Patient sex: M
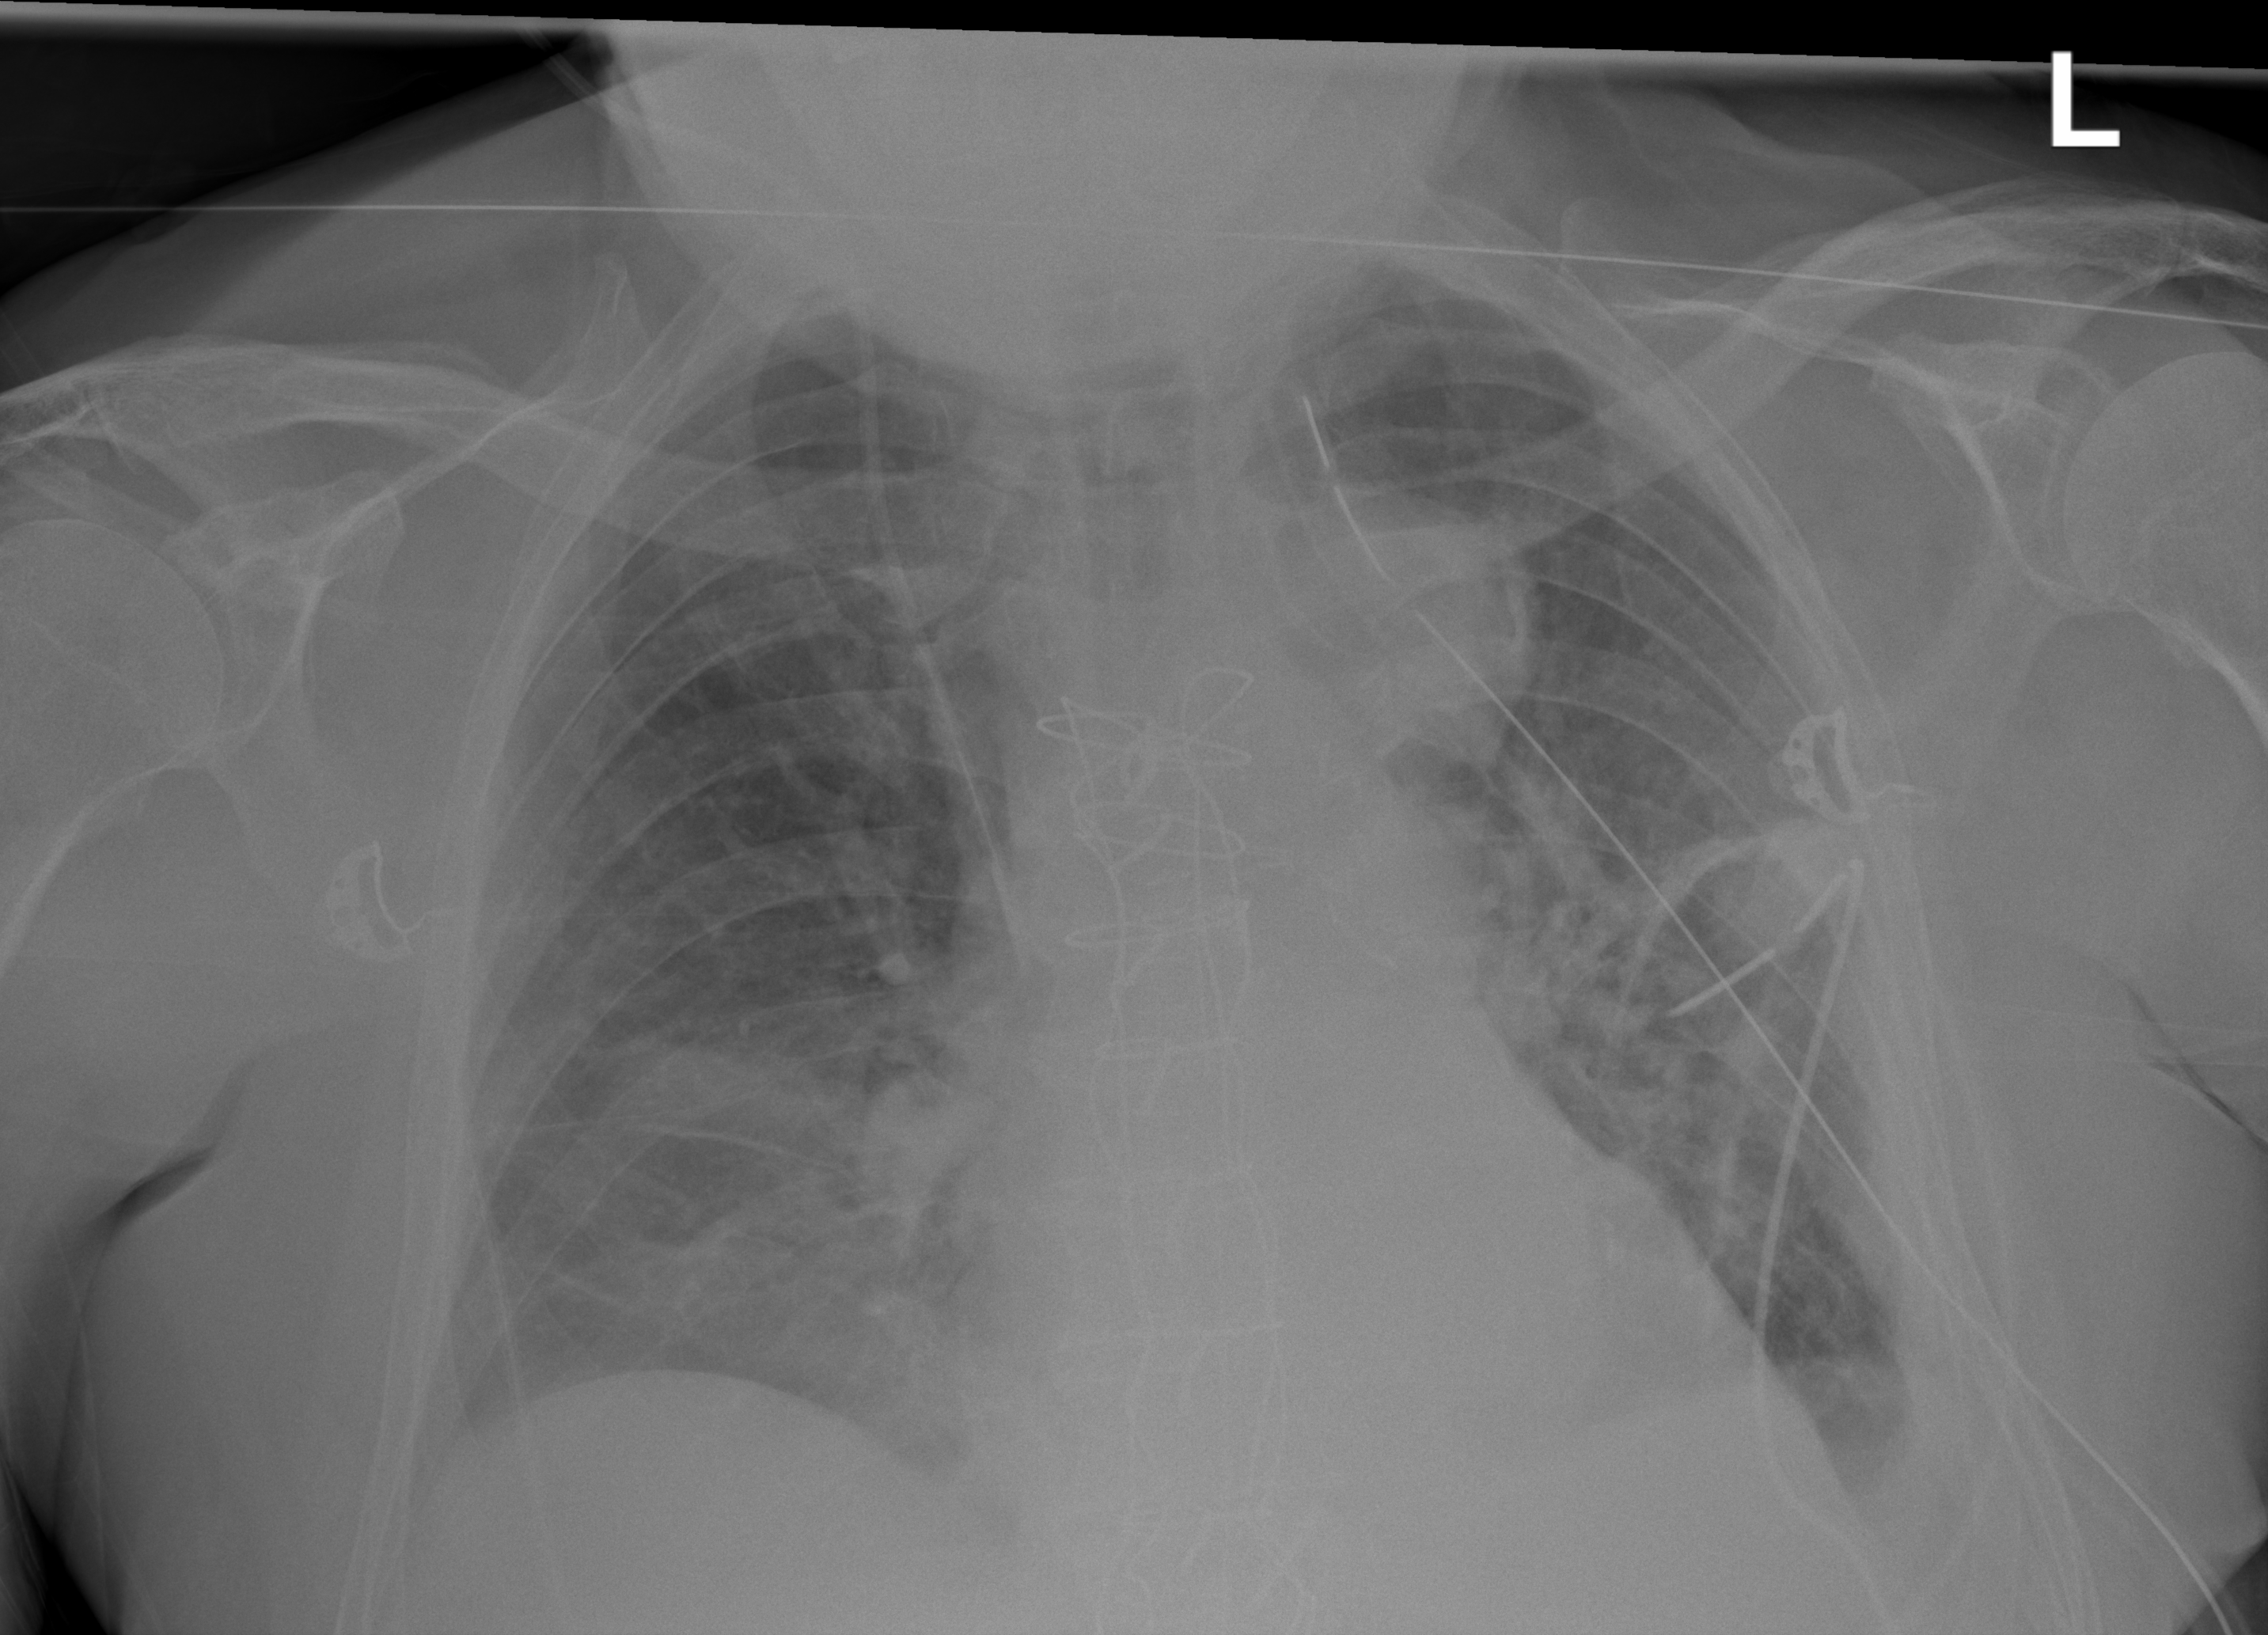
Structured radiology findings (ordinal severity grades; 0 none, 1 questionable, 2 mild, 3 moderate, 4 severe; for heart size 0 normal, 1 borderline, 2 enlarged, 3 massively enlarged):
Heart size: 0
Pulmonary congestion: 0
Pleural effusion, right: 2
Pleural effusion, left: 2
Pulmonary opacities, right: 2
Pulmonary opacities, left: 0
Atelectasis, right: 2
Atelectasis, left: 2